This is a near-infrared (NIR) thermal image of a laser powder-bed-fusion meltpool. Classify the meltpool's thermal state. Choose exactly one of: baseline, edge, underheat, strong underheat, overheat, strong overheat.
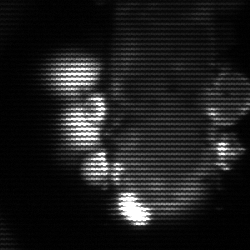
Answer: strong underheat